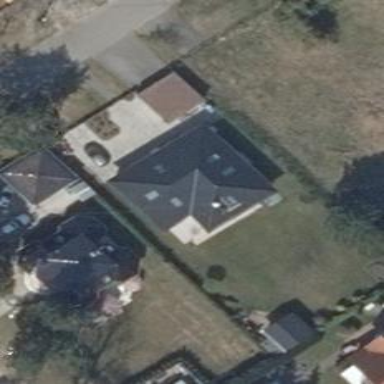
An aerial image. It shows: Detached building with hipped roof shape.